Question: I have a rotation animation which I am applying it to a view, here is the code:
'''
RotateAnimation shake = new RotateAnimation(-3, 3, 10, 10);
shake.setRepeatCount(Animation.INFINITE);
shake.setRepeatMode(Animation.REVERSE);
shake.setDuration(SHAKE_ANIMATION_DURATION);
'''
But while playing animation, my view's margins get pixelated:

Is there a way to fix this?
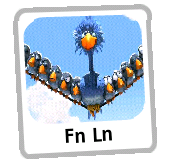
Answer: When you load your image, set the Anti-alias flag.
In XML:
'''
<bitmap xmlns:android="http://schemas.android.com/apk/res/android"
android:src="@drawable/tile"
android:tileMode="disabled"
android:antialias="true"/>
'''
On the fly:
'''
ImageView iv = (ImageView) findViewById(R.id.image);
((BitmapDrawable)iv.getDrawable()).setAntiAlias(true);
'''